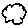
Label: cloud